Question:
how to get rid of the border-bottom which under text in the when the mouse hover on the text by css?
the html :
'''
<div class="rank">
<ul>
<li class="tab1 active">test</li>
<li class="tab2">one</li>
</ul>
</div>
<div class="content">....</div>
'''
my style(it's doesn't get rid of the bottom under test text):
'''
.active{
background-color:#FFFFFF;
}
rank ul li{
float:left;
border:1px solid #D5D5D5;
border-bottom:none;
}
.content{
clear:both;
border-top:1px solid #D5D5D5;
}
'''
ps: why when i use 'overflow:hidden' to 'rank' div, it can prevent the float to the 'content' div?
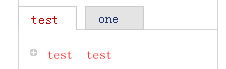
Answer: @zhuanzhou; may be you have to play with 'margin' 'padding'
'''
.rank ul{
border-bottom:1px solid #D5D5D5;
}
.clr{
clear:both;
}
.active{
background-color:#FFFFFF;
padding-bottom:1px;
margin-bottom:-1px;
}
.rank ul li{
float:left;
border:1px solid #D5D5D5;
border-bottom:none;
margin-right:10px;
}
.content{
clear:both;
border-top:1px solid #D5D5D5;
}
'''
check live demo <URL>
:in my example i am using 'clear:both' instead of 'overflow:hidden' for 'clear floated' child element.